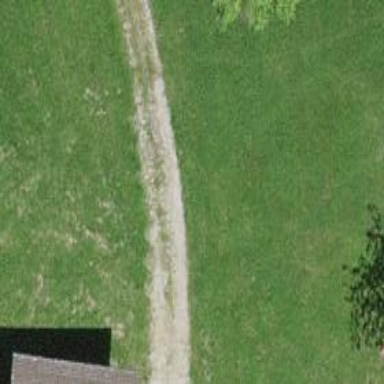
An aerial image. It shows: Track with very rough surface.